Aerial crown-view tile of a tropical tree (Barro Colorado Island, Panama), acquired 20250616:
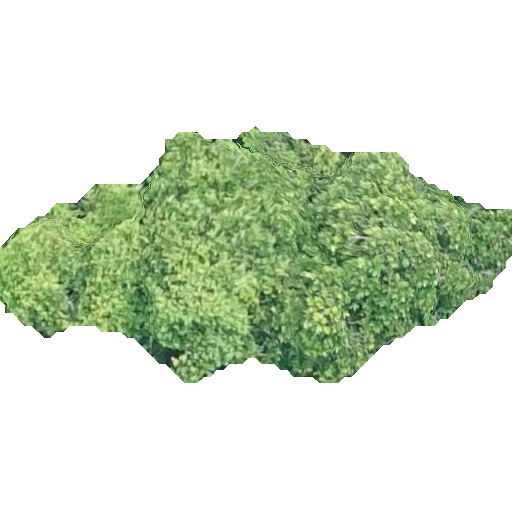
Species: Anacardium excelsum
GBIF accepted scientific name: Anacardium excelsum
Crown area: 127.965 m²